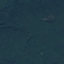
Land use / land cover: Forest